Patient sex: F
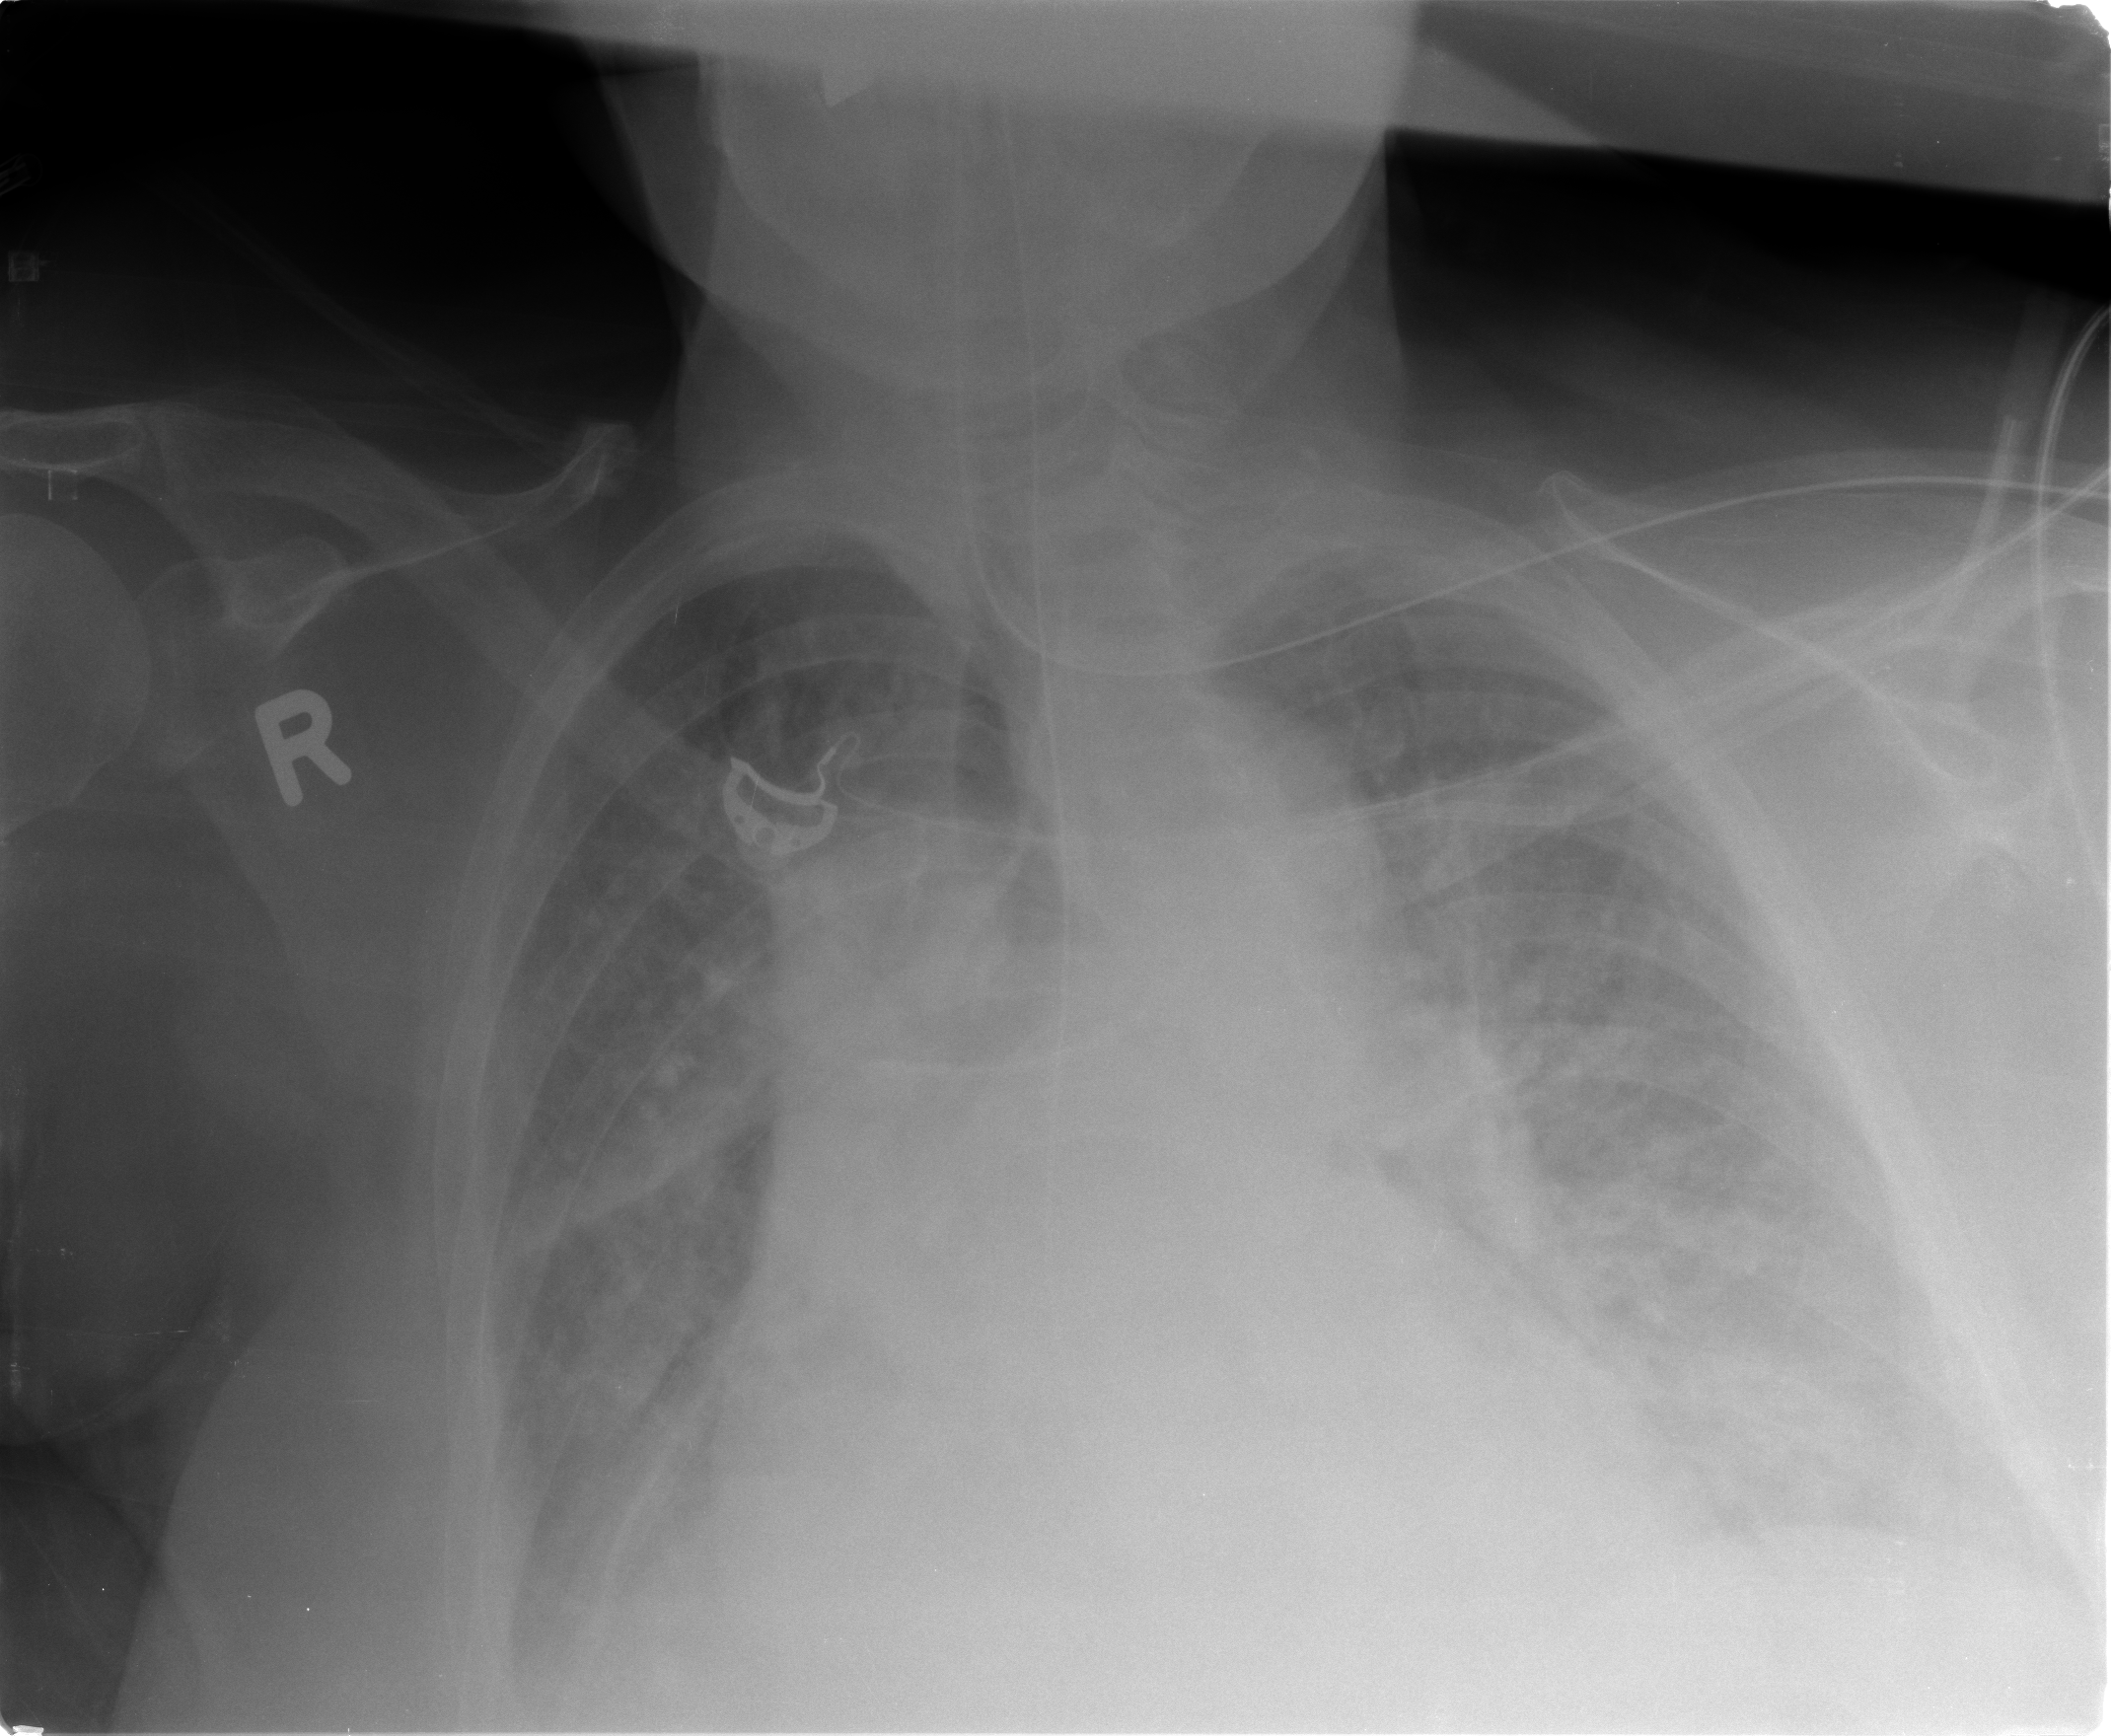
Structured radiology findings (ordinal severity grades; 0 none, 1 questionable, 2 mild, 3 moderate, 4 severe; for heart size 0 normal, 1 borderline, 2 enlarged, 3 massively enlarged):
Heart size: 2
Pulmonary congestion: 2
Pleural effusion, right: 2
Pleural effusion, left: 2
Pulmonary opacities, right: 3
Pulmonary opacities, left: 3
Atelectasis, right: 2
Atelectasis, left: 2